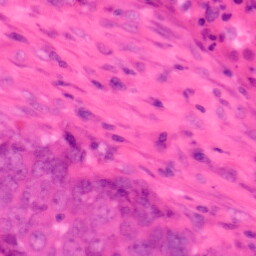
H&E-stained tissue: Colon